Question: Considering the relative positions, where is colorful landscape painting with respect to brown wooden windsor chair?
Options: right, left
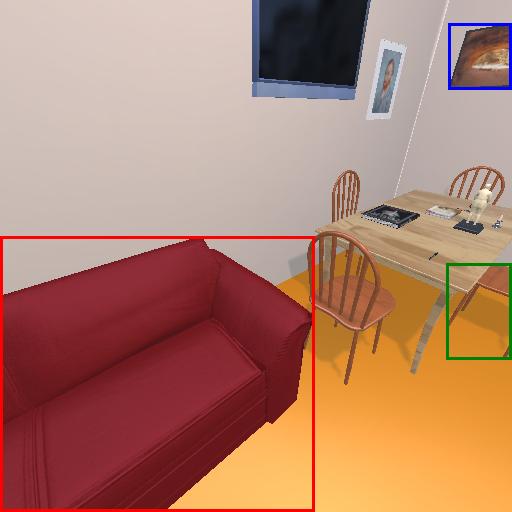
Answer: right